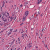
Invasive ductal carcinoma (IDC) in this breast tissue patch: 1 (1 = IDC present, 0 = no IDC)